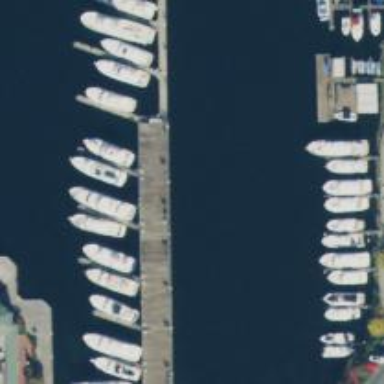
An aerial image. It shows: Man-made pier.